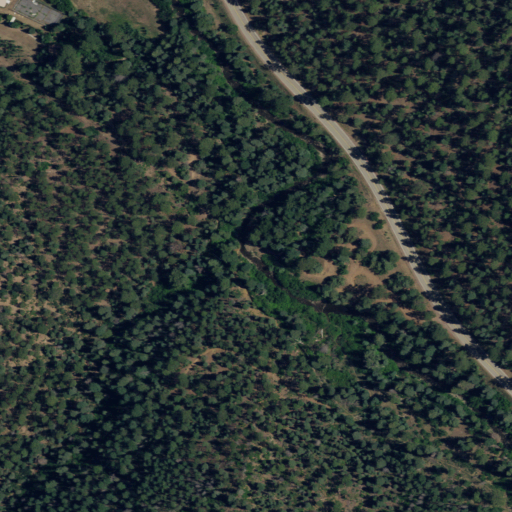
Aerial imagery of valley in New Mexico named Osha Canyon containing evergreen forest, open development, and shrub